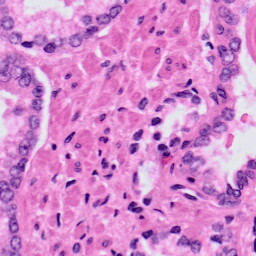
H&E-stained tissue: Prostate